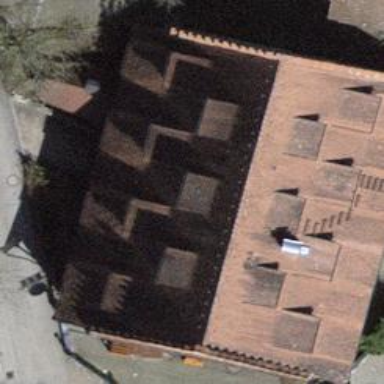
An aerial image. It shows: Restaurant located within hotel.